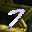
Label: 7